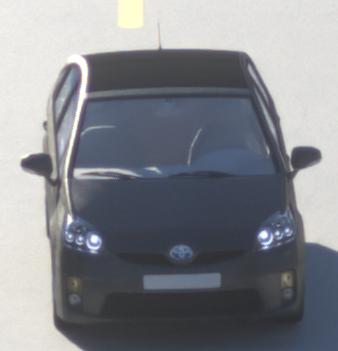
Make: Toyota
Model: Prius 1.5 Hybrid
Detailed model: Prius (HW2)
Model produced from: 2006/03
Model produced until: 2009/06
Doors: 5
Color: gray
Road condition: dry road
Daytime: sunrise or sunset
Contrast: medium contrast